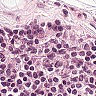
Metastatic tissue present: no